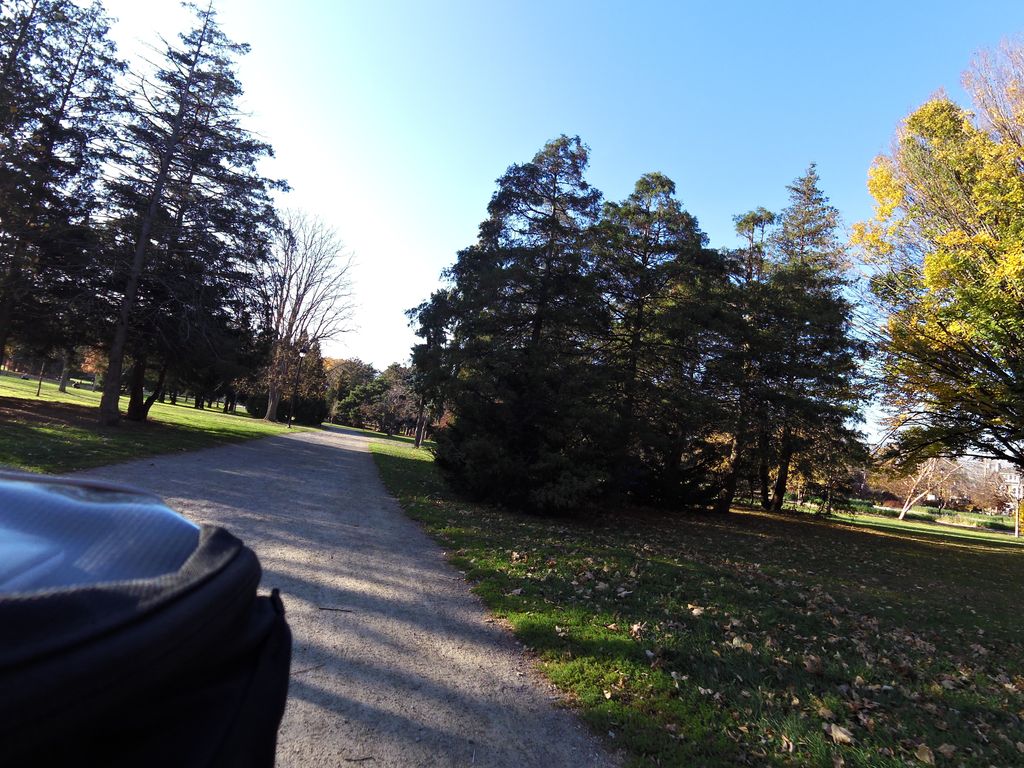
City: hamilton